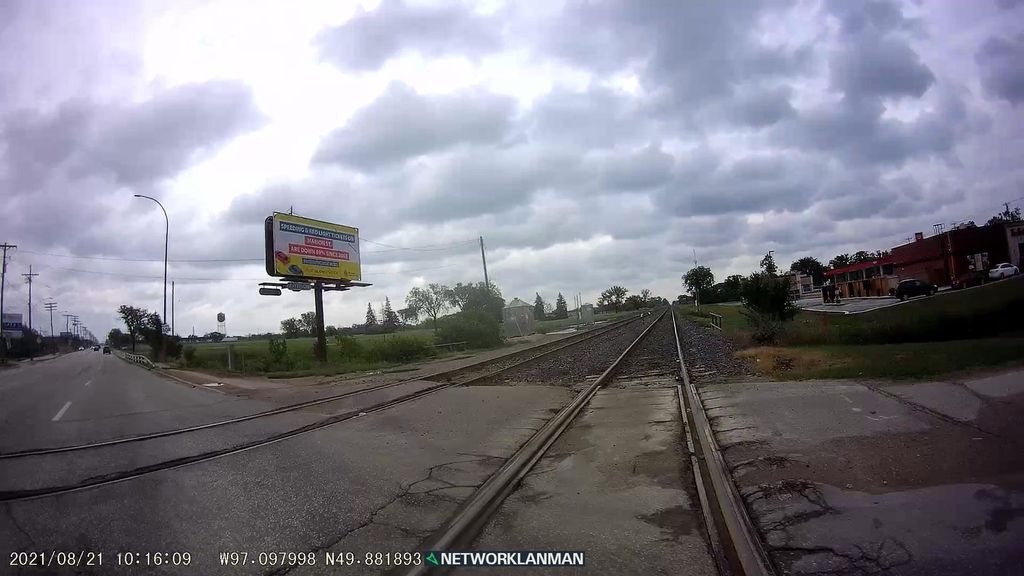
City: winnipeg